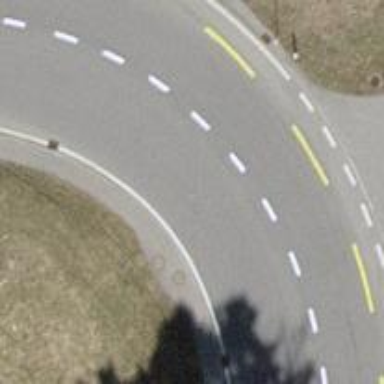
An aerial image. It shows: Secondary road with asphalt surface and dedicated cycle lane on the left.